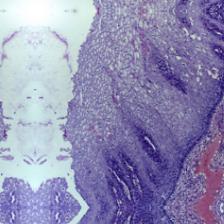
Diagnosis: Normal